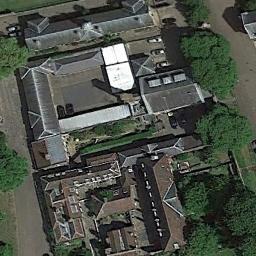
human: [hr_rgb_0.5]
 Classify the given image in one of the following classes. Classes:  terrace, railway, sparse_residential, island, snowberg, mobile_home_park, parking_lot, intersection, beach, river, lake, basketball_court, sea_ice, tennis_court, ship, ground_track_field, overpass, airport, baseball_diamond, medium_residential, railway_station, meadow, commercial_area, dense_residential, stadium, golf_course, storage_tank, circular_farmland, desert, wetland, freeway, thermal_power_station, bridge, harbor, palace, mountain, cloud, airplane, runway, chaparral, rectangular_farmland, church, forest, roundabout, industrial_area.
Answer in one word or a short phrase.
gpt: palace